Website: lowes
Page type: customer-info-address
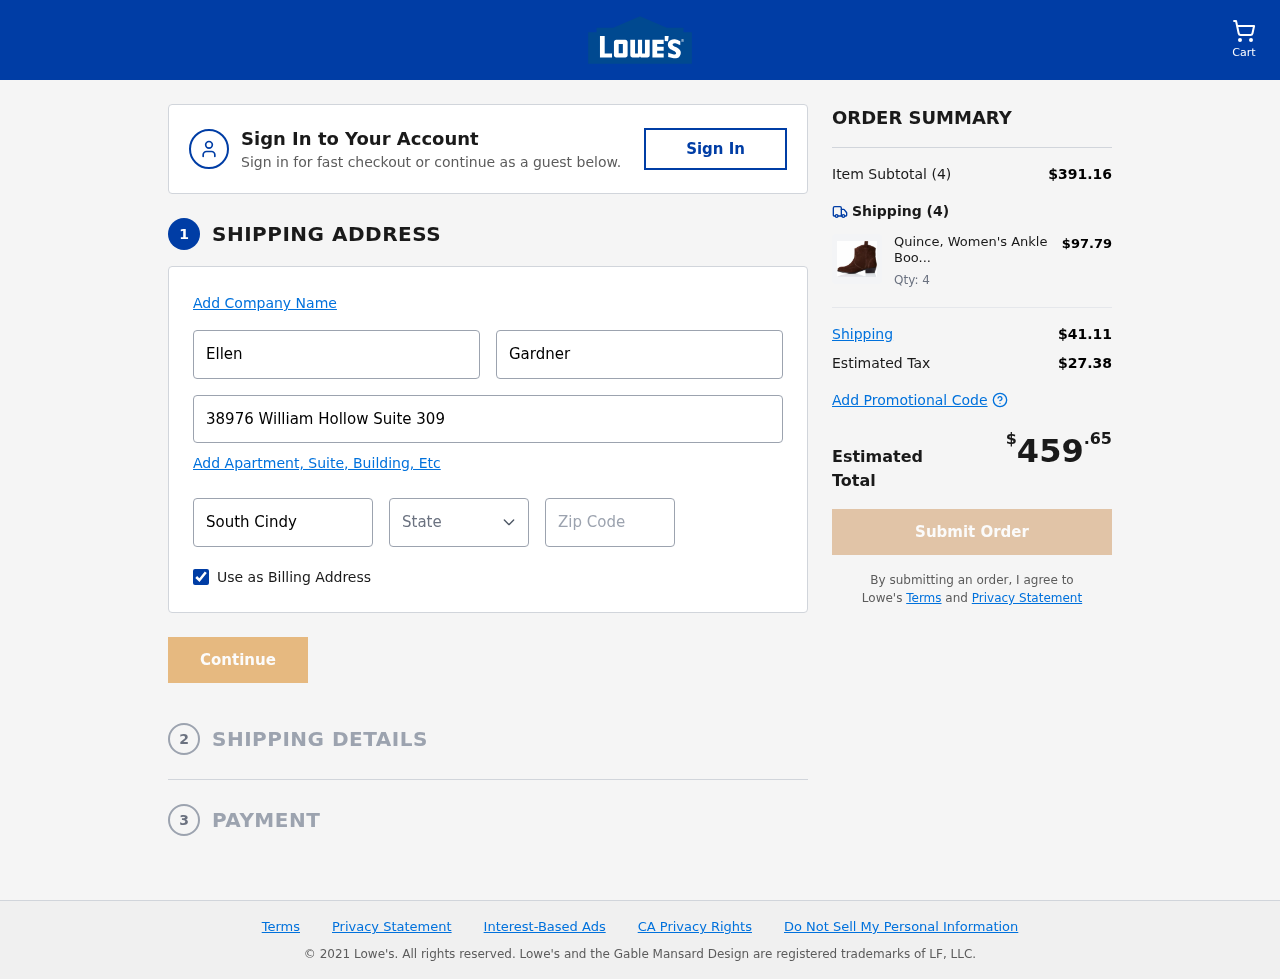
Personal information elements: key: PII_CITY
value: South Cindy
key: PII_FIRSTNAME
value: Ellen
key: PII_LASTNAME
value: Gardner
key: PII_POSTCODE
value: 66314
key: PII_STATE_ABBR
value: WA
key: PII_STREET
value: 38976 William Hollow Suite 309
Product elements: key: PRODUCT1_NAME
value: Quince, Women's Ankle Boots
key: PRODUCT1_PRICE
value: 97.79
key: PRODUCT1_QUANTITY
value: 4
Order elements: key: ORDER_NUM_ITEMS
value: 4
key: ORDER_SUBTOTAL
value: $391.16
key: ORDER_NUM_ITEMS2
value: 4
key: ORDER_SHIPPING_COST
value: $41.11
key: ORDER_TAX
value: $27.38
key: ORDER_TOTAL
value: $459.65